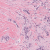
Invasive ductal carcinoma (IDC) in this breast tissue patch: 1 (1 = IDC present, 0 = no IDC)